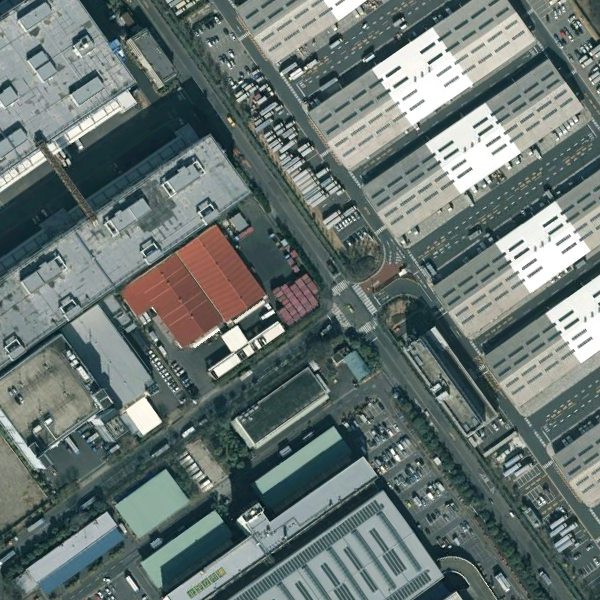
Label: Industrial